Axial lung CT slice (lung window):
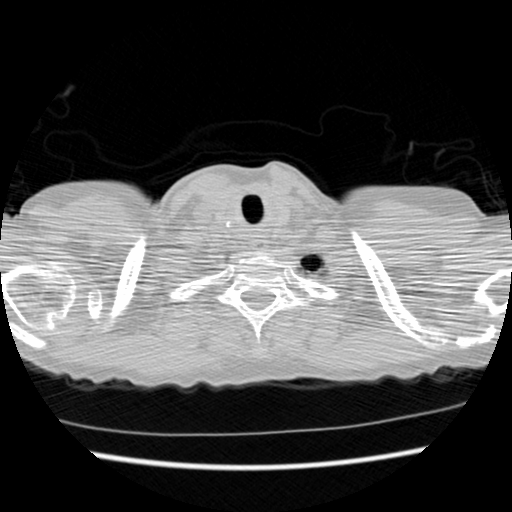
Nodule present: no